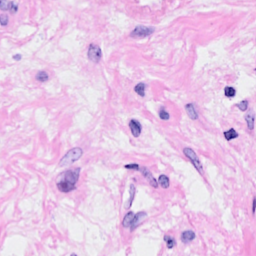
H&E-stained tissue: Breast